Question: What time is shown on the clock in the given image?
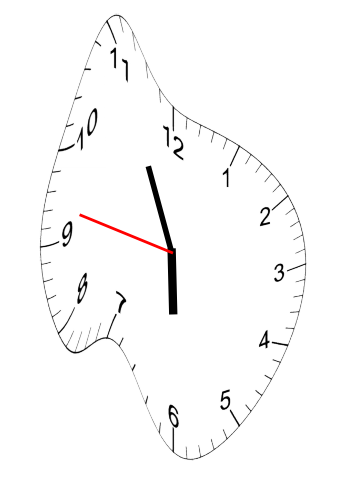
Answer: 05:55:47